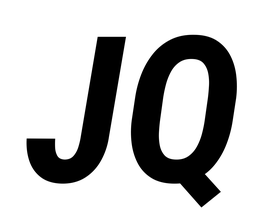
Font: Roboto-Italic_Condensed_Bold_Italic